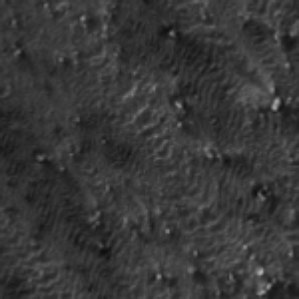
Label: frost